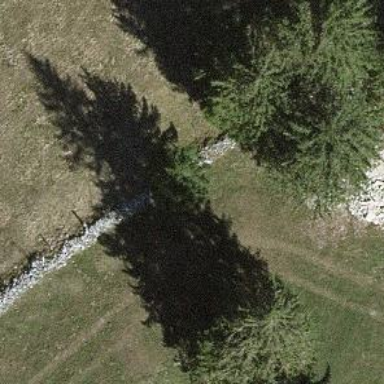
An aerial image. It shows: Wall made of dry stone.